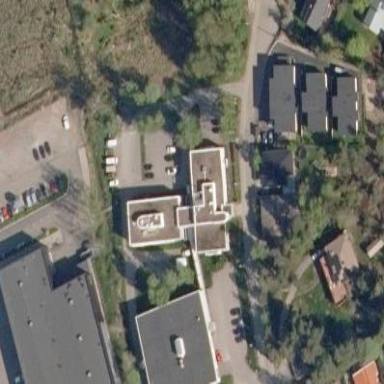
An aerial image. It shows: Commercial building.